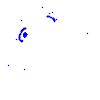
Particle: pion